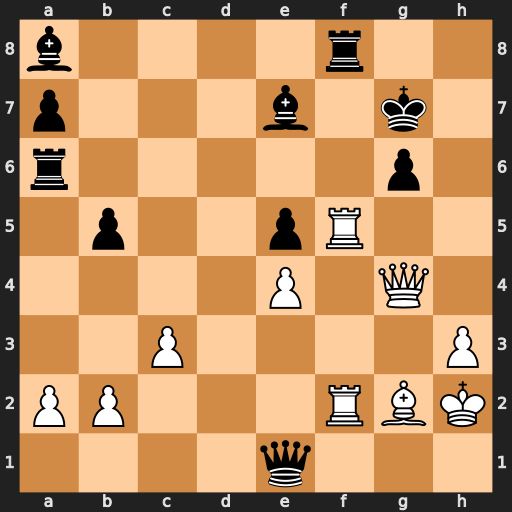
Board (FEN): b4r2/p3b1k1/r5p1/1p2pR2/4P1Q1/2P4P/PP3RBK/4q3
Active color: w
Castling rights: -
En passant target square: -
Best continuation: Rxf8 Qxf2 Rxf2